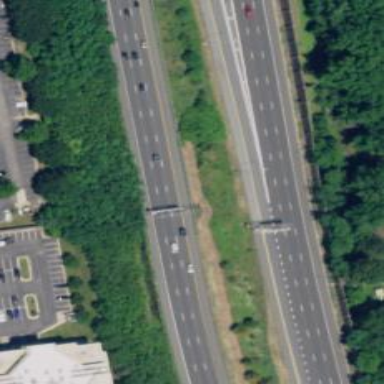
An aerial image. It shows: Motorway link.